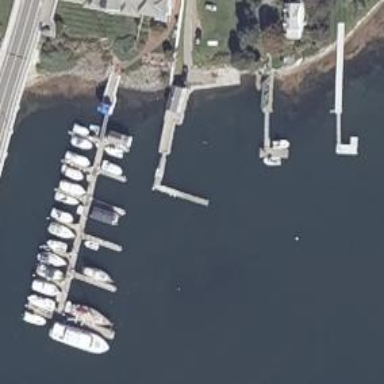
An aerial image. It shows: Man-made pier.